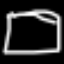
Label: square